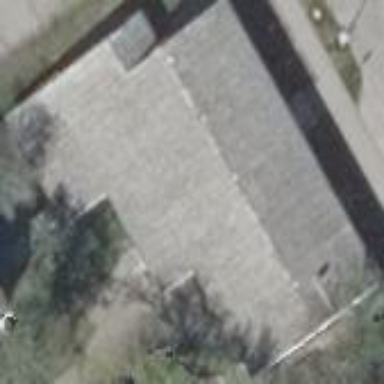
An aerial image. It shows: School building.